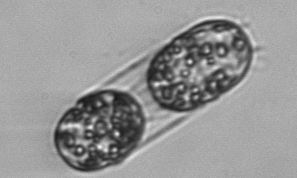
Label: Stephanopyxis